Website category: jobs
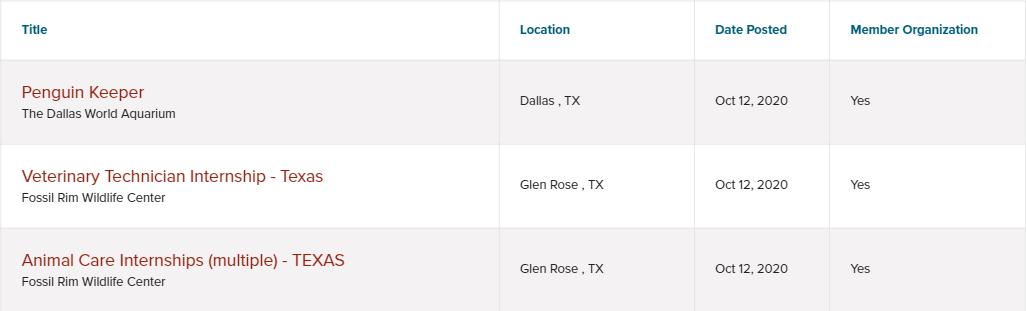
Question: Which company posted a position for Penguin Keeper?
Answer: The Dallas World Aquarium

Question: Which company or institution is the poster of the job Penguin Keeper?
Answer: The Dallas World Aquarium

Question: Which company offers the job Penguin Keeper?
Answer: The Dallas World Aquarium

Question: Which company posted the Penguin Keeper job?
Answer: The Dallas World Aquarium

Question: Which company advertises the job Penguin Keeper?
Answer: The Dallas World Aquarium

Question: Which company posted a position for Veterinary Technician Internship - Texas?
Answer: Fossil Rim Wildlife Center

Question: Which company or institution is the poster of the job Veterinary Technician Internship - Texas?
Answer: Fossil Rim Wildlife Center

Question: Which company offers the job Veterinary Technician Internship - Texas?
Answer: Fossil Rim Wildlife Center

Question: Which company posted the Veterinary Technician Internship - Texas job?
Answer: Fossil Rim Wildlife Center

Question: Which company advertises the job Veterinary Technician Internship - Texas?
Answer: Fossil Rim Wildlife Center

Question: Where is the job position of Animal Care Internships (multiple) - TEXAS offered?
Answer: Glen Rose , TX

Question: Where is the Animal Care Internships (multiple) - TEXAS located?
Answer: Glen Rose , TX

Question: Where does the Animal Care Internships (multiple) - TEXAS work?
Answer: Glen Rose , TX

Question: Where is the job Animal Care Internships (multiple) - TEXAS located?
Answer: Glen Rose , TX

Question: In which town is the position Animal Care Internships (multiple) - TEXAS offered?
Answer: Glen Rose , TX

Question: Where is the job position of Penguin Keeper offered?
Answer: Dallas , TX

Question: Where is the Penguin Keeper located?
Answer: Dallas , TX

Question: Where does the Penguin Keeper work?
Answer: Dallas , TX

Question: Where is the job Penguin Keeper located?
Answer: Dallas , TX

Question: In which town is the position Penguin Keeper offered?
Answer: Dallas , TX

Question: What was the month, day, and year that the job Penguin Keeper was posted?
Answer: Oct 12, 2020

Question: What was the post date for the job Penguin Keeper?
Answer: Oct 12, 2020

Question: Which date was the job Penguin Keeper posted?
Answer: Oct 12, 2020

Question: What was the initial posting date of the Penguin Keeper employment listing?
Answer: Oct 12, 2020

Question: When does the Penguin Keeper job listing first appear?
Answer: Oct 12, 2020

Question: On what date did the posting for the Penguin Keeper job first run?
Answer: Oct 12, 2020

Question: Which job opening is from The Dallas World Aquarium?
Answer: Penguin Keeper

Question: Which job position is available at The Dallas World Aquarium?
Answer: Penguin Keeper

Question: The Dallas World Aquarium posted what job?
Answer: Penguin Keeper

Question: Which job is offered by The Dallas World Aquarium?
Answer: Penguin Keeper

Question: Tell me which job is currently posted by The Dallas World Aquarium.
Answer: Penguin Keeper

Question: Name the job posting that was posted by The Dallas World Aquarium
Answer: Penguin Keeper

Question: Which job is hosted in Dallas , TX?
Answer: Penguin Keeper

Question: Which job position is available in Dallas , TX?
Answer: Penguin Keeper

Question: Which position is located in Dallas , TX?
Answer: Penguin Keeper

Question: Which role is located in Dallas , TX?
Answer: Penguin Keeper

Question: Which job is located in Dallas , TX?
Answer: Penguin Keeper

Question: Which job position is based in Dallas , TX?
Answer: Penguin Keeper